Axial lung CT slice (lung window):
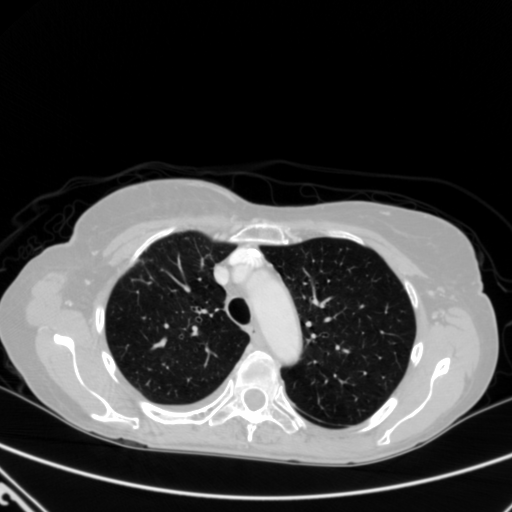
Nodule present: no